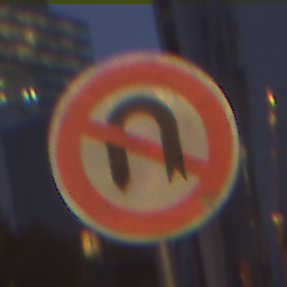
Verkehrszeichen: VerbotWenden
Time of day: Night
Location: Outdoor (Urban)
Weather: PartlyCloudy
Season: NotSpecified
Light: Artificial